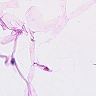
Metastatic tissue present: no